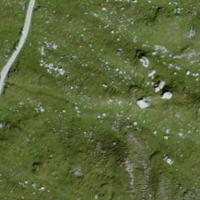
EUNIS habitat code: 25
Species observed at this site:
Gentiana verna